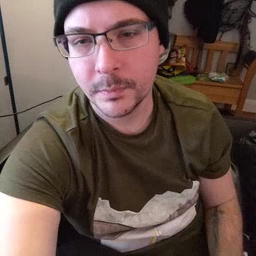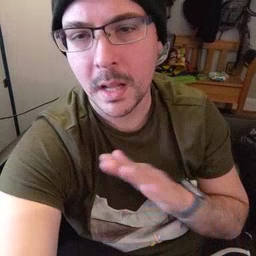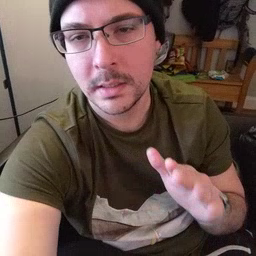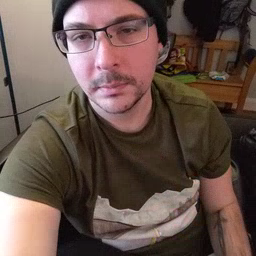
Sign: clean